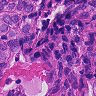
Metastatic tissue present: yes